Interaction volume radius: 5 \u00c5
Interaction volume height: 10 \u00c5
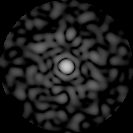
Disorder parameter: 0.8545